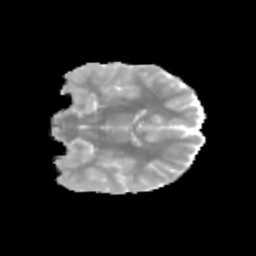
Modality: MD
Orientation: coronal
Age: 10
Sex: female
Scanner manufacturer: siemens
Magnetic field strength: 3 T
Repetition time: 3.8 s
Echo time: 0.07 s